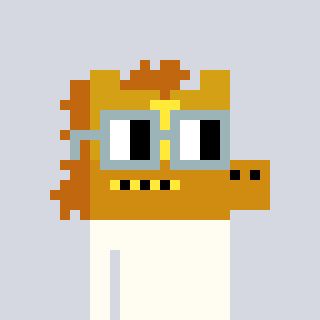
a pixel art character with square dark gray glasses, a yellow horse-shaped head and a cold-colored body on a cool background